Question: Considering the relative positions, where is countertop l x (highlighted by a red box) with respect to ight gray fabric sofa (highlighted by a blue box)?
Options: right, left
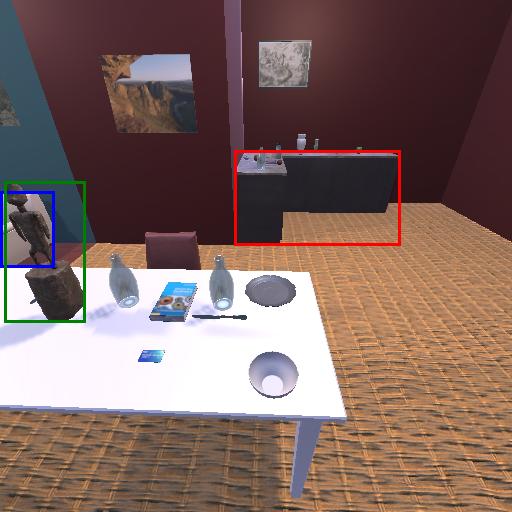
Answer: right